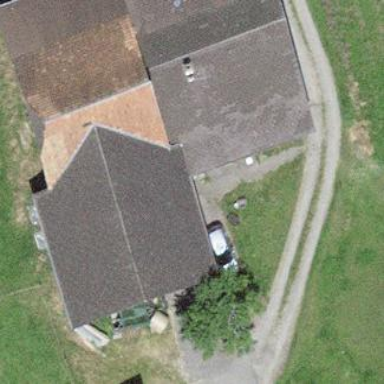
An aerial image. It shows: Farm building.